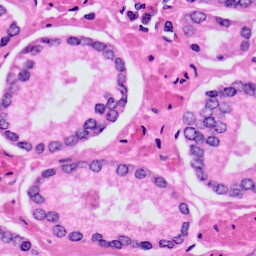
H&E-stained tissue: Prostate